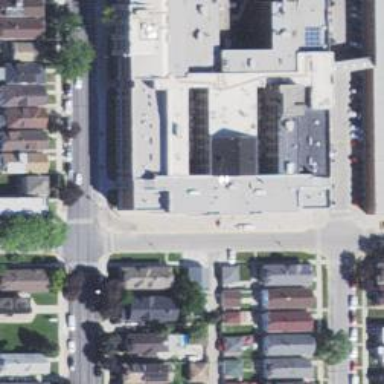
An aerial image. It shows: Healthcare clinic is depicted in the image.